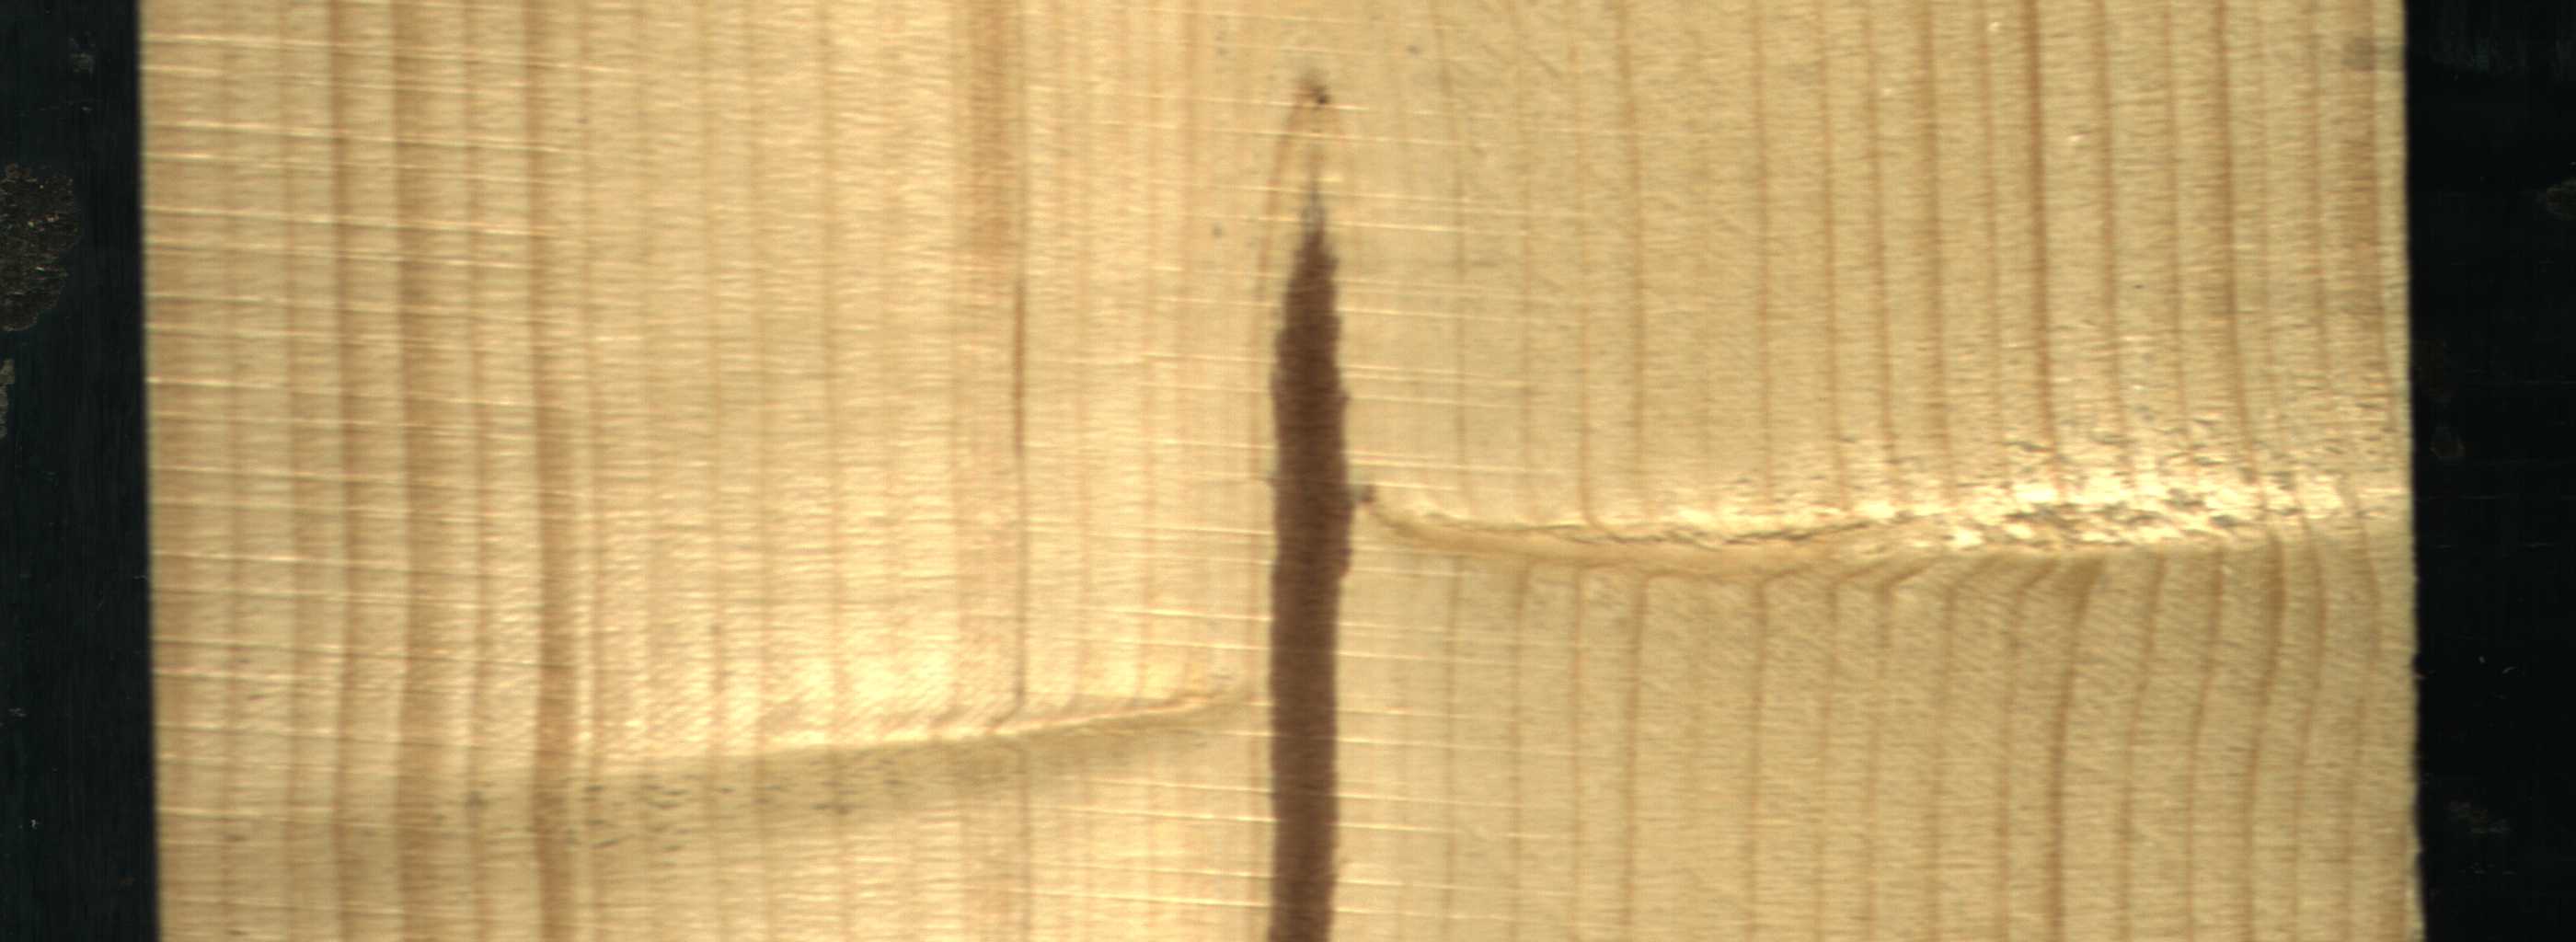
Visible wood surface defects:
Marrow